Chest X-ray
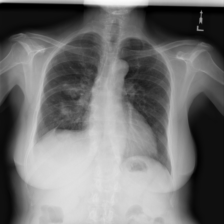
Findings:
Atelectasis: negative
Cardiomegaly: negative
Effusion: positive
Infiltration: negative
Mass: positive
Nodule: negative
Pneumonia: negative
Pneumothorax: negative
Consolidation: negative
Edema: negative
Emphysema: negative
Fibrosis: negative
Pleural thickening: negative
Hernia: negative